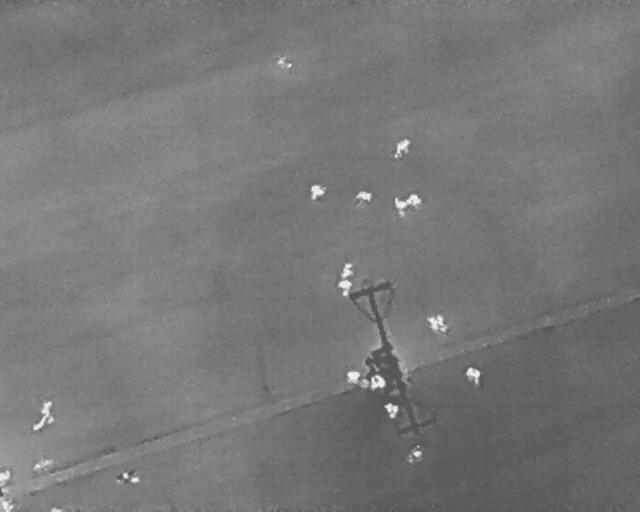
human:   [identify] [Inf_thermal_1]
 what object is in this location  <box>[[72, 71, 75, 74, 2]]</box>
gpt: <ref>1 medium person at the bottom right</ref>

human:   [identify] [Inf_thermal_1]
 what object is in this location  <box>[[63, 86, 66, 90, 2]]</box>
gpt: <ref>1 large person at the bottom</ref>